Interaction volume radius: 5 \u00c5
Interaction volume height: 25 \u00c5
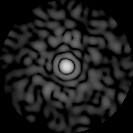
Disorder parameter: 0.8559